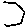
Label: hexagon